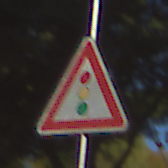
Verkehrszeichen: Lichtzeichenanlage
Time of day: MorningAfternoon
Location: Outdoor (Suburban)
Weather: Clear
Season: NotSpecified
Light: Natural